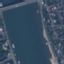
Land use / land cover class: River